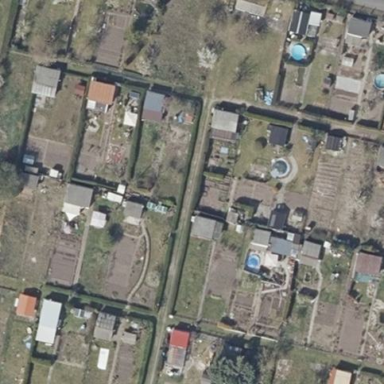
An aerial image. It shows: Allotments area.